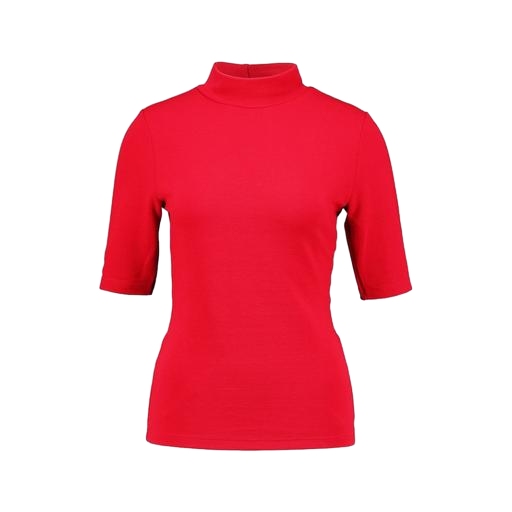
high-neck top, high-neck ribbed-jersey t-shirt, red skinny-fit stretch polo shirt, white background